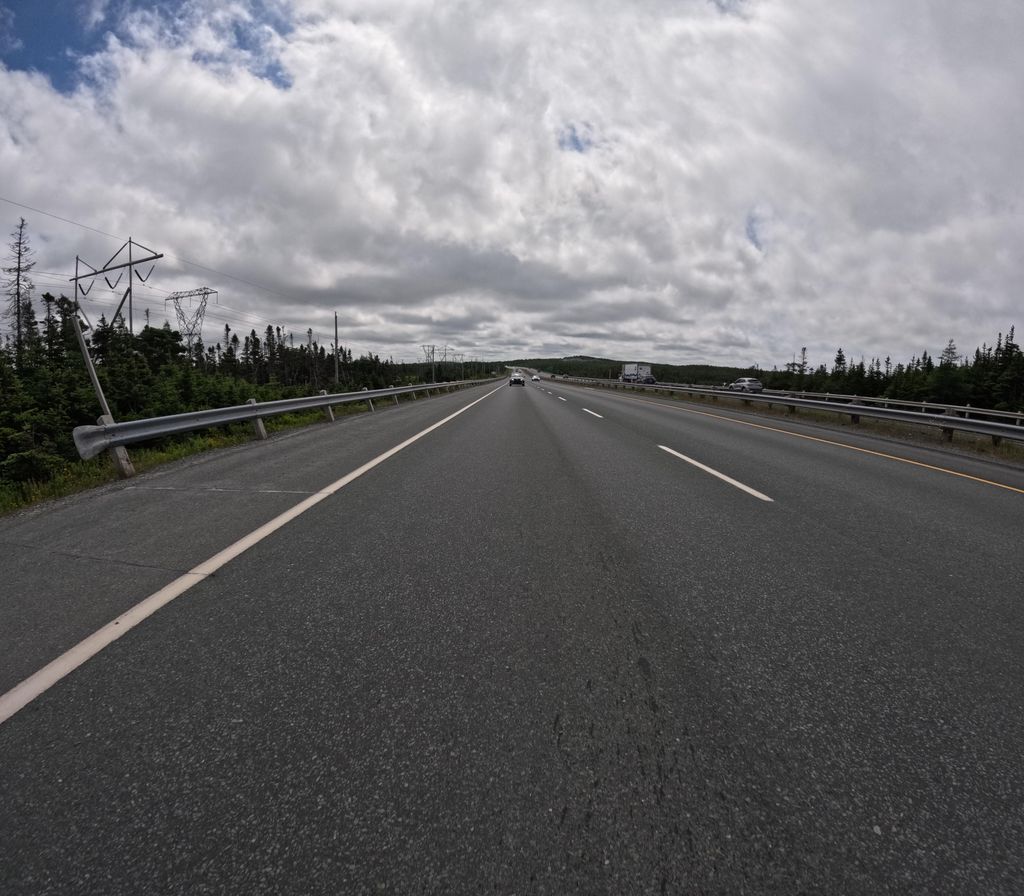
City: st_johns